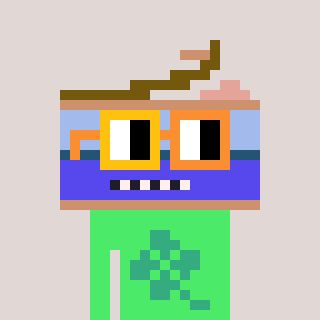
a pixel art character with square yellow and orange glasses, a canned ham-shaped head and a teal-colored body on a warm background